Question: Eclipse compiles and runs this jsp just fine but when I deploy to Sun One 6.1 I get "Code too large for try { "
I'm trying to loop over a list of beans while performing aggregate summaries. Any suggestions on how to refactor this to get it to work on our outdated server?

'''
<c:set var="ahJan" value="20" scope="request" />
<c:set var="ahTot" value="246" scope="request" />
<table border="0" width="95%" cellspacing="0" cellpadding="0" class="tableBlackBorder">
<tr>
<td>
<table width="100%" border="0" cellpadding="1" class="tableInternalBorder" id="sortable">
<tr>
<td class="tl">Source</td>
<td class="tl">Program</td>
<td class="tl">Project</td>
<td class="tl">Contract</td>
<td class="tl">Line Code</td>
<td class="tl">Jan</td>
<td class="tl">Total</td>
</tr>
<c:set var="prevProgram" value="" scope="request" />
<c:set var="prevProject" value="" scope="request" />
<c:set var="prevContract" value="" scope="request" />
<c:set var="prevLinecode" value="" scope="request" />
<c:set var="prevBusArea" value="" scope="request" />
<c:set var="ctc_totSub" value="" scope="request" />
<c:set var="plan_totSub" value="" scope="request" />
<c:forEach var="gap" items="${list}" varStatus="status">
<c:if test="${status.first}">
<tr>
<td class="o" NOWRAP>Plan</td>
<td class="o" NOWRAP><c:out value="${gap.program_name}" /></td>
<td class="o" NOWRAP><c:out value="${gap.project_name}" /></td>
<td class="o" NOWRAP><c:out value="${gap.contract}" /></td>
<td class="oLeft"><c:out value="${gap.linecode}" /></td>
<td class="oRight"><fmt:formatNumber type="number" minIntegerDigits="1" maxFractionDigits="0" value="${gap.pjan}" /></td>
<td class="oRight"><fmt:formatNumber type="number" minIntegerDigits="1" maxFractionDigits="0" value="${gap.plineSum}" /></td>
</tr>
<tr>
<td class="o" NOWRAP>CTC</td>
<td class="o" NOWRAP><c:out value="${gap.program_name}" /></td>
<td class="o" NOWRAP><c:out value="${gap.project_name}" /></td>
<td class="o" NOWRAP><c:out value="${gap.contract}" /></td>
<td class="oLeft"><a href="CTC.jsp?filter=byDept&dept=<c:out value="${dept}" />&lineCode=<c:out value="${gap.linecode}" />&year=<c:out value="${year}" />"><c:out value="${gap.linecode}" /></a></td>
<td class="oRight"><fmt:formatNumber type="number" minIntegerDigits="1" maxFractionDigits="0" value="${gap.ctcjan}" /></td>
<td class="oRight"><fmt:formatNumber type="number" minIntegerDigits="1" maxFractionDigits="0" value="${gap.ctclineSum}" /></td>
</tr>
<tr>
<td colspan="18" class="TableRowBGSubNav"></td>
</tr>
<c:set var="deltaJan" value="${gap.pjan-gap.ctcjan}" />
<c:set var="deltaSubTotal" value="${gap.plineSum-gap.ctclineSum}" />
<c:set var="programDeltaJan" value="${deltaJan}" />
<c:set var="programDeltaSubTotal" value="${deltaSubTotal}" />
<c:set var="planProgramSubTot" value="${gap.plineSum}" />
<c:set var="ctcProgramSubTot" value="${gap.ctclineSum}" />
<tr>
<td class="o" NOWRAP>Delta Hrs</td>
<td class="o" NOWRAP><c:out value="${gap.program_name}" /></td>
<td class="o" NOWRAP><c:out value="${gap.project_name}" /></td>
<td class="o" NOWRAP><c:out value="${gap.contract}" /></td>
<td class="oLeft"><c:out value="${gap.linecode}" /></td>
<td class="oRight" style="background-color: <c:if test='${0>deltaJan}'>#FF0000</c:if>" ><fmt:formatNumber type="number" minIntegerDigits="1" maxFractionDigits="0" value="${deltaJan}" /></td>
<td class="oRight" style="background-color: <c:if test='${0>deltaSubTotal}'>#FF0000</c:if>" ><fmt:formatNumber type="number" minIntegerDigits="1" maxFractionDigits="0" value="${deltaSubTotal}" /></td>
</tr>
<tr>
<td class="o" NOWRAP>Delta Heads</td>
<td class="o" NOWRAP><c:out value="${gap.program_name}" /></td>
<td class="o" NOWRAP><c:out value="${gap.project_name}" /></td>
<td class="o" NOWRAP><c:out value="${gap.contract}" /></td>
<td class="oLeft"><c:out value="${gap.linecode}" /></td>
<td class="oRight" style="background-color: <c:if test='${0>deltaJan/(ahJan*8)}'>#FF0000</c:if>" ><fmt:formatNumber type="number" minIntegerDigits="1" maxFractionDigits="1" value="${deltaJan/(ahJan*8)}" /></td>
<td class="oRight" style="background-color: <c:if test='${0>deltaSubTotal/(ahTot*8)}'>#FF0000</c:if>" ><fmt:formatNumber type="number" minIntegerDigits="1" maxFractionDigits="1" value="${deltaSubTotal/(ahTot*8)}" /></td>
</tr>
</c:if>
<c:if test="${gap.program_name == prevProgram}" >
<tr>
<td colspan="18" class="TableRowBGSubNav"></td>
</tr>
<tr>
<td colspan="18" class="TableRowBGSubNav"></td>
</tr>
<tr>
<td class="o" NOWRAP>Plan</td>
<td class="o" NOWRAP><c:out value="${gap.program_name}" /></td>
<td class="o" NOWRAP><c:out value="${gap.project_name}" /></td>
<td class="o" NOWRAP><c:out value="${gap.contract}" /></td>
<td class="oLeft"><c:out value="${gap.linecode}" /></td>
<td class="oRight"><fmt:formatNumber type="number" minIntegerDigits="1" maxFractionDigits="0" value="${gap.pjan}" /></td>
<td class="oRight"><fmt:formatNumber type="number" minIntegerDigits="1" maxFractionDigits="0" value="${gap.plineSum}" /></td>
</tr>
<tr>
<td class="o" NOWRAP>CTC</td>
<td class="o" NOWRAP><c:out value="${gap.program_name}" /></td>
<td class="o" NOWRAP><c:out value="${gap.project_name}" /></td>
<td class="o" NOWRAP><c:out value="${gap.contract}" /></td>
<td class="oLeft"><a href="CTC.jsp?filter=byDept&dept=<c:out value="${dept}" />&lineCode=<c:out value="${gap.linecode}" />&year=<c:out value="${year}" />"><c:out value="${gap.linecode}" /></a></td>
<td class="oRight"><fmt:formatNumber type="number" minIntegerDigits="1" maxFractionDigits="0" value="${gap.ctcjan}" /></td>
<td class="oRight"><fmt:formatNumber type="number" minIntegerDigits="1" maxFractionDigits="0" value="${gap.ctclineSum}" /></td>
</tr>
<tr>
<td colspan="18" class="TableRowBGSubNav"></td>
</tr>
<c:set var="deltaJan" value="${gap.pjan-gap.ctcjan}" />
<c:set var="deltaSubTotal" value="${gap.plineSum-gap.ctclineSum}" />
<c:set var="programDeltaJan" value="${programDeltaJan+deltaJan}" />
<c:set var="programDeltaSubTotal" value="${programDeltaSubTotal+deltaSubTotal}" />
<c:set var="planProgramSubTot" value="${planProgramSubTot+gap.plineSum}" />
<c:set var="ctcProgramSubTot" value="${ctcProgramSubTot+gap.ctclineSum}" />
<tr>
<td class="o" NOWRAP>Delta Hours</td>
<td class="o" NOWRAP><c:out value="${gap.program_name}" /></td>
<td class="o" NOWRAP><c:out value="${gap.project_name}" /></td>
<td class="o" NOWRAP><c:out value="${gap.contract}" /></td>
<td class="oLeft"><c:out value="${gap.linecode}" /></td>
<td class="oRight" style="background-color: <c:if test='${0>deltaJan}'>#FF0000</c:if>" ><fmt:formatNumber type="number" minIntegerDigits="1" maxFractionDigits="0" value="${deltaJan}" /></td>
<td class="oRight" style="background-color: <c:if test='${0>deltaSubTotal}'>#FF0000</c:if>" ><fmt:formatNumber type="number" minIntegerDigits="1" maxFractionDigits="0" value="${deltaSubTotal}" /></td>
</tr>
<tr>
<td class="o" NOWRAP>Delta Heads</td>
<td class="o" NOWRAP><c:out value="${gap.program_name}" /></td>
<td class="o" NOWRAP><c:out value="${gap.project_name}" /></td>
<td class="o" NOWRAP><c:out value="${gap.contract}" /></td>
<td class="oLeft"><c:out value="${gap.linecode}" /></td>
<td class="oRight" style="background-color: <c:if test='${0>deltaJan/(ahJan*8)}'>#FF0000</c:if>" ><fmt:formatNumber type="number" minIntegerDigits="1" maxFractionDigits="1" value="${deltaJan/(ahJan*8)}" /></td>
<td class="oRight" style="background-color: <c:if test='${0>deltaSubTotal/(ahTot*8)}'>#FF0000</c:if>" ><fmt:formatNumber type="number" minIntegerDigits="1" maxFractionDigits="1" value="${deltaSubTotal/(ahTot*8)}" /></td>
</tr>
</c:if>
<c:if test="${gap.program_name != prevProgram && !status.first}" >
<tr>
<td class="CTCProgramSummary" colspan="5">Gap Summary for Program: <c:out value="${prevProgram}" /></td>
<td class="CTCProgramSummary" style="background-color: <c:if test='${0>programDeltaJan}'>#FF0000</c:if>" ><fmt:formatNumber type="number" minIntegerDigits="1" maxFractionDigits="0" value="${programDeltaJan}" /></td>
<td class="CTCProgramSummary" style="background-color: <c:if test='${0>programDeltaDec}'>#FF0000</c:if>" ><fmt:formatNumber type="number" minIntegerDigits="1" maxFractionDigits="0" value="${programDeltaDec}" /></td>
<c:set var="delta" value="${planProgramSubTot-ctcProgramSubTot}" />
<td class="CTCProgramSummary" style="background-color: <c:if test='${0>delta}'>#FF0000</c:if>" ><fmt:formatNumber type="number" minIntegerDigits="1" maxFractionDigits="0" value="${delta}" /></td>
<c:set var="BusAreaDeltaJan" value="${BusAreaDeltaJan+programDeltaJan}" />
<c:set var="BusAreaDeltaSubTotal" value="${BusAreaDeltaSubTotal+programDeltaSubTotal}" />
<c:set var="planBusAreaSubTot" value="${planBusAreaSubTot+planProgramSubTot}" />
<c:set var="ctcBusAreaSubTot" value="${ctcBusAreaSubTot+ctcProgramSubTot}" />
<c:set var="programDeltaJan" value="" />
<c:set var="programDeltaSubTotal" value="" />
<c:set var="planProgramSubTot" value="" />
<c:set var="ctcProgramSubTot" value="" />
</tr>
<c:if test="${gap.business_area == prevBusArea}" >
<tr>
<td class="o" NOWRAP>Plan</td>
<td class="o" NOWRAP><c:out value="${gap.program_name}" /></td>
<td class="o" NOWRAP><c:out value="${gap.project_name}" /></td>
<td class="o" NOWRAP><c:out value="${gap.contract}" /></td>
<td class="oLeft"><c:out value="${gap.linecode}" /></td>
<td class="oRight"><fmt:formatNumber type="number" minIntegerDigits="1" maxFractionDigits="0" value="${gap.pjan}" /></td>
<td class="oRight"><fmt:formatNumber type="number" minIntegerDigits="1" maxFractionDigits="0" value="${gap.plineSum}" /></td>
</tr>
<tr>
<td class="o" NOWRAP>CTC</td>
<td class="o" NOWRAP><c:out value="${gap.program_name}" /></td>
<td class="o" NOWRAP><c:out value="${gap.project_name}" /></td>
<td class="o" NOWRAP><c:out value="${gap.contract}" /></td>
<td class="oLeft"><a href="CTC.jsp?filter=byDept&dept=<c:out value="${dept}" />&lineCode=<c:out value="${gap.linecode}" />&year=<c:out value="${year}" />"><c:out value="${gap.linecode}" /></a></td>
<td class="oRight"><fmt:formatNumber type="number" minIntegerDigits="1" maxFractionDigits="0" value="${gap.ctcjan}" /></td>
<td class="oRight"><fmt:formatNumber type="number" minIntegerDigits="1" maxFractionDigits="0" value="${gap.ctclineSum}" /></td>
</tr>
<tr>
<td colspan="18" class="TableRowBGSubNav"></td>
</tr>
<c:set var="deltaJan" value="${gap.pjan-gap.ctcjan}" />
<c:set var="deltaSubTotal" value="${gap.plineSum-gap.ctclineSum}" />
<c:set var="programDeltaJan" value="${programDeltaJan+deltaJan}" />
<c:set var="programDeltaSubTotal" value="${programDeltaSubTotal+deltaSubTotal}" />
<c:set var="planProgramSubTot" value="${planProgramSubTot+gap.plineSum}" />
<c:set var="ctcProgramSubTot" value="${ctcProgramSubTot+gap.ctclineSum}" />
<tr>
<td class="o" NOWRAP>Delta Hours</td>
<td class="o" NOWRAP><c:out value="${gap.program_name}" /></td>
<td class="o" NOWRAP><c:out value="${gap.project_name}" /></td>
<td class="o" NOWRAP><c:out value="${gap.contract}" /></td>
<td class="oLeft"><c:out value="${gap.linecode}" /></td>
<td class="oRight" style="background-color: <c:if test='${0>deltaJan}'>#FF0000</c:if>" ><fmt:formatNumber type="number" minIntegerDigits="1" maxFractionDigits="0" value="${deltaJan}" /></td>
<td class="oRight" style="background-color: <c:if test='${0>deltaSubTotal}'>#FF0000</c:if>" ><fmt:formatNumber type="number" minIntegerDigits="1" maxFractionDigits="0" value="${deltaSubTotal}" /></td>
</tr>
<tr>
<td class="o" NOWRAP>Delta Heads</td>
<td class="o" NOWRAP><c:out value="${gap.program_name}" /></td>
<td class="o" NOWRAP><c:out value="${gap.project_name}" /></td>
<td class="o" NOWRAP><c:out value="${gap.contract}" /></td>
<td class="oLeft"><c:out value="${gap.linecode}" /></td>
<td class="oRight" style="background-color: <c:if test='${0>deltaJan/(ahJan*8)}'>#FF0000</c:if>" ><fmt:formatNumber type="number" minIntegerDigits="1" maxFractionDigits="1" value="${deltaJan/(ahJan*8)}" /></td>
<td class="oRight" style="background-color: <c:if test='${0>deltaSubTotal/(ahTot*8)}'>#FF0000</c:if>" ><fmt:formatNumber type="number" minIntegerDigits="1" maxFractionDigits="1" value="${deltaSubTotal/(ahTot*8)}" /></td>
</tr>
</c:if>
<c:if test="${gap.business_area != prevBusArea && !status.first}" >
<tr>
<td class="CTCBusAreaSummary" colspan="5">Gap Summary for Business Area: <c:out value="${prevBusArea}" /></td>
<td class="CTCBusAreaSummary" style="background-color: <c:if test='${0>BusAreaDeltaJan}'>#FF0000</c:if>" ><fmt:formatNumber type="number" minIntegerDigits="1" maxFractionDigits="0" value="${BusAreaDeltaJan}" /></td>
<c:set var="delta" value="${planBusAreaSubTot-ctcBusAreaSubTot}" />
<td class="CTCBusAreaSummary" style="background-color: <c:if test='${0>delta}'>#FF0000</c:if>" ><fmt:formatNumber type="number" minIntegerDigits="1" maxFractionDigits="0" value="${delta}" /></td>
<c:set var="totalDeltaJan" value="${totalDeltaJan+BusAreaDeltaJan}" />
<c:set var="totalDeltaSubTotal" value="${totalDeltaSubTotal+BusAreaDeltaSubTotal}" />
<c:set var="planTotal" value="${planTotal + planBusAreaSubTot}" />
<c:set var="ctcTotal" value="${ctcTotal + ctcBusAreaSubTot}" />
<c:set var="BusAreaDeltaJan" value="" />
<c:set var="BusAreaDeltaSubTotal" value="" />
<c:set var="planBusAreaSubTot" value="" />
<c:set var="ctcBusAreaSubTot" value="" />
</tr>
<tr>
<td colspan="18" class="TableRowBGSubNav"></td>
</tr>
<tr>
<td colspan="18" class="TableRowBGSubNav"></td>
</tr>
<tr>
<td class="o" NOWRAP>Plan</td>
<td class="o" NOWRAP><c:out value="${gap.program_name}" /></td>
<td class="o" NOWRAP><c:out value="${gap.project_name}" /></td>
<td class="o" NOWRAP><c:out value="${gap.contract}" /></td>
<td class="oLeft"><c:out value="${gap.linecode}" /></td>
<td class="oRight"><fmt:formatNumber type="number" minIntegerDigits="1" maxFractionDigits="0" value="${gap.pjan}" /></td>
<td class="oRight"><fmt:formatNumber type="number" minIntegerDigits="1" maxFractionDigits="0" value="${gap.plineSum}" /></td>
</tr>
<tr>
<td class="o" NOWRAP>CTC</td>
<td class="o" NOWRAP><c:out value="${gap.program_name}" /></td>
<td class="o" NOWRAP><c:out value="${gap.project_name}" /></td>
<td class="o" NOWRAP><c:out value="${gap.contract}" /></td>
<td class="oLeft"><a href="CTC.jsp?filter=byDept&dept=<c:out value="${dept}" />&lineCode=<c:out value="${gap.linecode}" />&year=<c:out value="${year}" />"><c:out value="${gap.linecode}" /></a></td>
<td class="oRight"><fmt:formatNumber type="number" minIntegerDigits="1" maxFractionDigits="0" value="${gap.ctcjan}" /></td>
<td class="oRight"><fmt:formatNumber type="number" minIntegerDigits="1" maxFractionDigits="0" value="${gap.ctclineSum}" /></td>
</tr>
<tr>
<td colspan="18" class="TableRowBGSubNav"></td>
</tr>
<c:set var="deltaJan" value="${gap.pjan-gap.ctcjan}" />
<c:set var="deltaSubTotal" value="${gap.plineSum-gap.ctclineSum}" />
<c:set var="planProgramSubTot" value="${planProgramSubTot+gap.plineSum}" />
<c:set var="ctcProgramSubTot" value="${ctcProgramSubTot+gap.ctclineSum}" />
<tr>
<td class="o" NOWRAP>Delta Hours</td>
<td class="o" NOWRAP><c:out value="${gap.program_name}" /></td>
<td class="o" NOWRAP><c:out value="${gap.project_name}" /></td>
<td class="o" NOWRAP><c:out value="${gap.contract}" /></td>
<td class="oLeft"><c:out value="${gap.linecode}" /></td>
<td class="oRight" style="background-color: <c:if test='${0>deltaJan}'>#FF0000</c:if>" ><fmt:formatNumber type="number" minIntegerDigits="1" maxFractionDigits="0" value="${deltaJan}" /></td>
<td class="oRight" style="background-color: <c:if test='${0>deltaSubTotal}'>#FF0000</c:if>" ><fmt:formatNumber type="number" minIntegerDigits="1" maxFractionDigits="0" value="${deltaSubTotal}" /></td>
</tr>
<tr>
<td class="o" NOWRAP>Delta Heads</td>
<td class="o" NOWRAP><c:out value="${gap.program_name}" /></td>
<td class="o" NOWRAP><c:out value="${gap.project_name}" /></td>
<td class="o" NOWRAP><c:out value="${gap.contract}" /></td>
<td class="oLeft"><c:out value="${gap.linecode}" /></td>
<td class="oRight" style="background-color: <c:if test='${0>deltaJan/(ahJan*8)}'>#FF0000</c:if>" ><fmt:formatNumber type="number" minIntegerDigits="1" maxFractionDigits="1" value="${deltaJan/(ahJan*8)}" /></td>
<td class="oRight" style="background-color: <c:if test='${0>deltaSubTotal/(ahTot*8)}'>#FF0000</c:if>" ><fmt:formatNumber type="number" minIntegerDigits="1" maxFractionDigits="1" value="${deltaSubTotal/(ahTot*8)}" /></td>
</tr>
<c:set var="programDeltaJan" value="${programDeltaJan+deltaJan}" />
<c:set var="programDeltaSubTotal" value="${programDeltaSubTotal+deltaSubTotal}" />
</c:if>
</c:if>
<c:set var="prevLinecode" value="${gap.linecode}" />
<c:set var="prevContract" value="${gap.contract}" />
<c:set var="prevProgram" value="${gap.program_name}" />
<c:set var="prevProject" value="${gap.project_name}" />
<c:set var="prevBusArea" value="${gap.business_area}" />
<c:if test="${status.last}" >
<tr>
<td class="CTCProgramSummary" colspan="5">Gap Summary for Program: <c:out value="${prevProgram}" /></td>
<td class="CTCProgramSummary" style="background-color: <c:if test='${0>programDeltaJan}'>#FF0000</c:if>" ><fmt:formatNumber type="number" minIntegerDigits="1" maxFractionDigits="0" value="${programDeltaJan}" /></td>
<td class="CTCProgramSummary" style="background-color: <c:if test='${0>programDeltaDec}'>#FF0000</c:if>" ><fmt:formatNumber type="number" minIntegerDigits="1" maxFractionDigits="0" value="${programDeltaDec}" /></td>
<c:set var="delta" value="${planProgramSubTot-ctcProgramSubTot}" />
<td class="CTCProgramSummary" style="background-color: <c:if test='${0>delta}'>#FF0000</c:if>" ><fmt:formatNumber type="number" minIntegerDigits="1" maxFractionDigits="0" value="${delta}" /></td>
<c:set var="BusAreaDeltaJan" value="${BusAreaDeltaJan+programDeltaJan}" />
<c:set var="planBusAreaSubTot" value="${planBusAreaSubTot+planProgramSubTot}" />
<c:set var="ctcBusAreaSubTot" value="${ctcBusAreaSubTot+ctcProgramSubTot}" />
<c:set var="planProgramSubTot" value="" />
<c:set var="ctcProgramSubTot" value="" />
</tr>
<tr>
<td class="CTCBusAreaSummary" colspan="5">Gap Summary for Business Area: <c:out value="${prevBusArea}" /></td>
<td class="CTCBusAreaSummary" style="background-color: <c:if test='${0>BusAreaDeltaJan}'>#FF0000</c:if>" ><fmt:formatNumber type="number" minIntegerDigits="1" maxFractionDigits="0" value="${BusAreaDeltaJan}" /></td>
<c:set var="delta" value="${planBusAreaSubTot-ctcBusAreaSubTot}" />
<td class="CTCBusAreaSummary" style="background-color: <c:if test='${0>delta}'>#FF0000</c:if>" ><fmt:formatNumber type="number" minIntegerDigits="1" maxFractionDigits="0" value="${delta}" /></td>
<c:set var="totalDeltaJan" value="${totalDeltaJan+BusAreaDeltaJan}" />
<c:set var="planTotal" value="${planTotal + planBusAreaSubTot}" />
<c:set var="ctcTotal" value="${ctcTotal + ctcBusAreaSubTot}" />
</tr>
<tr>
<td colspan="18" class="TableRowBGSubNav"></td>
</tr>
<tr>
<td colspan="18" class="TableRowBGSubNav"></td>
</tr>
</c:if>
</c:forEach>
<tr>
<td colspan="5" class="CTCTotalSummary">TOTAL Gap Summary Hours:</td>
<td class="CTCTotalSummary" style="background-color: <c:if test='${0>totalDeltaJan}'>#FF0000</c:if>" ><fmt:formatNumber type="number" minIntegerDigits="1" maxFractionDigits="0" value="${totalDeltaJan}" /></td>
<c:set var="delta" value="${planTotal-ctcTotal}" />
<td class="CTCTotalSummary" style="background-color: <c:if test='${0>delta}'>#FF0000</c:if>" ><fmt:formatNumber type="number" minIntegerDigits="1" maxFractionDigits="0" value="${delta}" /></td>
</tr>
<tr>
<td colspan="5" class="CTCTotalSummary">TOTAL Gap Summary Heads:</td>
<td class="CTCTotalSummary" style="background-color: <c:if test='${0>totalDeltaJan/(ahJan*8)}'>#FF0000</c:if>" ><fmt:formatNumber type="number" minIntegerDigits="1" maxFractionDigits="1" value="${totalDeltaJan/(ahJan*8)}" /></td>
<c:set var="delta" value="${planTotal-ctcTotal}" />
<td class="CTCTotalSummary" style="background-color: <c:if test='${0>delta/(ahTot*8)}'>#FF0000</c:if>" ><fmt:formatNumber type="number" minIntegerDigits="1" maxFractionDigits="1" value="${delta/(ahTot*8)}" /></td>
</tr>
<tr>
<td colspan="5" class="CTCTotalSummary">Accounting Hour Summary </td>
<td class="CTCTotalSummary" style="background-color: <c:if test='${0>ahJan}'>#FF0000</c:if>" ><fmt:formatNumber type="number" minIntegerDigits="1" maxFractionDigits="1" value="${ahJan}" /></td>
<c:set var="delta" value="${planTotal-ctcTotal}" />
<td class="CTCTotalSummary" style="background-color: <c:if test='${ahTot}'>#FF0000</c:if>" ><fmt:formatNumber type="number" minIntegerDigits="1" maxFractionDigits="1" value="${ahTot}" /></td>
</tr>
</table>
</td>
</tr>
</table>
'''
EDIT:
Tried using forTokes as such:
'''
<c:forTokens
items="ctcjan, ctcfeb, ctcmar, ctcapr, ctcmay, ctcjun, ctcjul, ctcaug, ctcsep, ctcoct, ctcnov, ctcdec, ctclineSum"
delims=", " var="curField">
<td class="TableOutputTextRight"><fmt:formatNumber type="number" minIntegerDigits="1" maxFractionDigits="0" value="${gap[curField]}" /></td>
</c:forTokens>
'''
Still Too Large. Any other trimming-down ideas?
EDIT:
So basically my fix was to remove a lot of the aggregate details. I've put in an IT request to get Glassfish or JBoss. I've been read about JSF and it looks awesome!
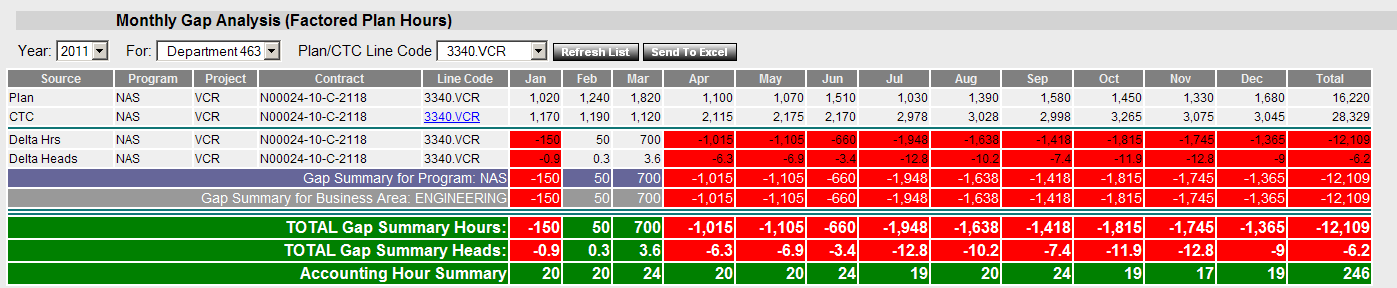
Answer: The size limit in Java for a method is 65535 characters. You need to refactor that code. This website here has a <URL>:
> The length of field and method names, field and method descriptors,
and other constant string values is limited to 65535 characters by the
16-bit unsigned length item of the CONSTANT_Utf8_info structure
(SS4.4.7). Note that the limit is on the number of bytes in the
encoding and not on the number of encoded characters. UTF-8 encodes
some characters using two or three bytes. Thus, strings incorporating
multibyte characters are further constrained.
Apparently, this is common with dynamically generated JSP.
And, since you may be blocked at work - here is the recommended solution from that site:
> Help your container modularize the code. Try splitting the JSP into
several chunks and make dynamic includes instead of static ones.
Dynamic includes (jsp:include against %@include) will compile the JSP
and then stream the output instead of trying to include all the code
into one big method or try catch block.